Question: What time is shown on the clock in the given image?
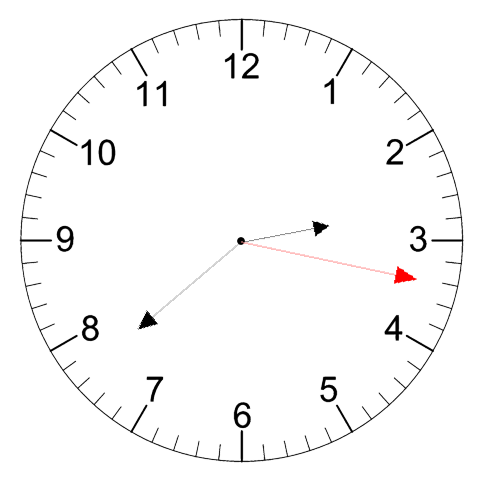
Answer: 02:38:17